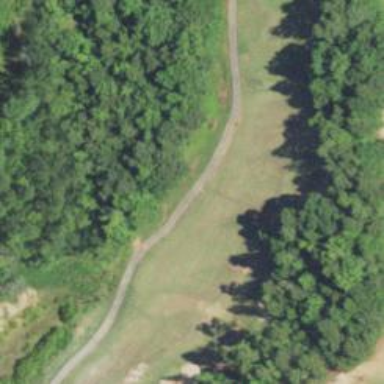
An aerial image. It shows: Golf hole.